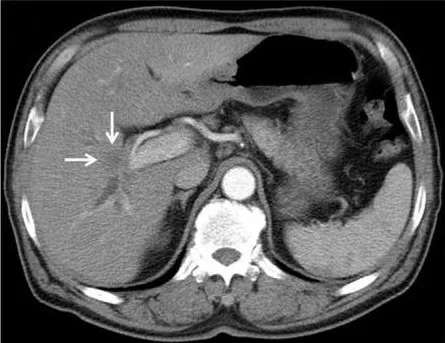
Computed tomography scan of the abdomen upon admission to hospital. (B) An Ill-defined low density lesion was noted at hepatic segment eight, abutting the bile duct and hepatic artery. The right intrahepatic duct was marginally dilated by the lesion.
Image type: radiology (ct)